Aerial crown-view tile of a tropical tree (Barro Colorado Island, Panama), acquired 20250317:
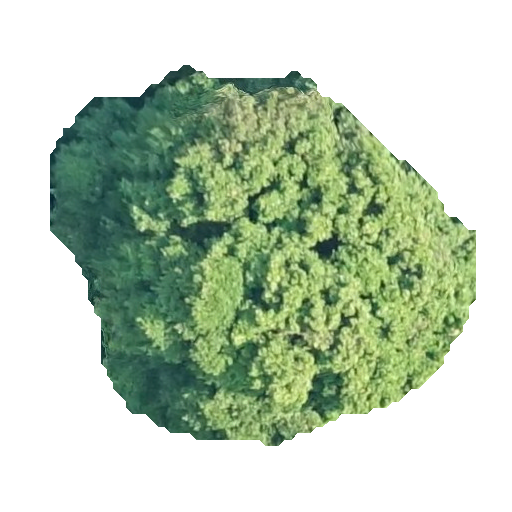
Species: Prioria copaifera
GBIF accepted scientific name: Prioria copaifera
Crown area: 174.653 m²